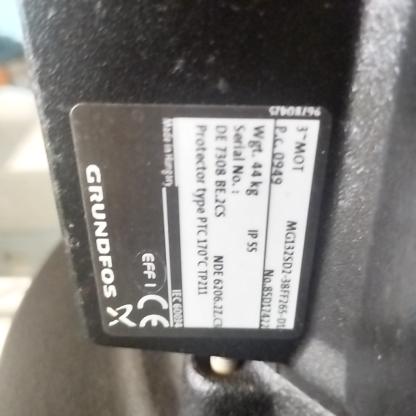
Klasa: tabliczka-znamionowa